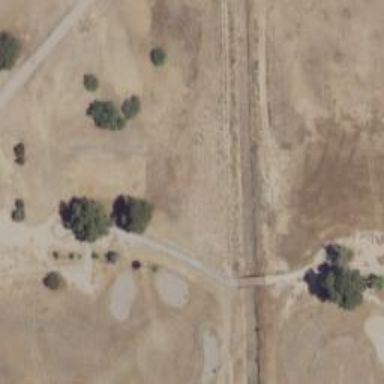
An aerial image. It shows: Golf cartpath that is also road path.